Question: I'm trying to align a row of buttons on the bottom but also have two rows of text at the top both justified left using twitter bootstrap. Here is what I'm trying to achieve:

Here is a <URL> of my recent attempt:
My current css files look like this:
'''
.profile-avatar {
position:relative;
height:170px;
}
.profile-avatar img {
height: 160px;
width: 160px;
margin-left: 20px;
}
.profile-buttons {
margin-left: 15px;
margin-top: 110px;
}
'''
I'm completely lost on how to add two rows of text to the top right of the image above the three buttons.
Any thoughts?
Thanks,
-Paul
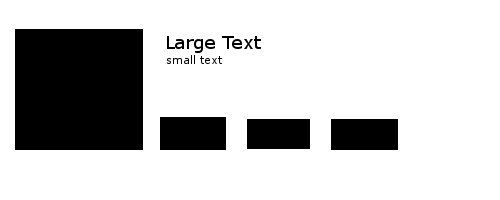
Answer: <URL>
'''
.text-0,.text-1{
position: absolute;
top: 0px;
left: 200px;
display:block;
}
.text-0{
top: 0px;
font-size:30px;
}
.text-1 {
top: 50px;
}
'''